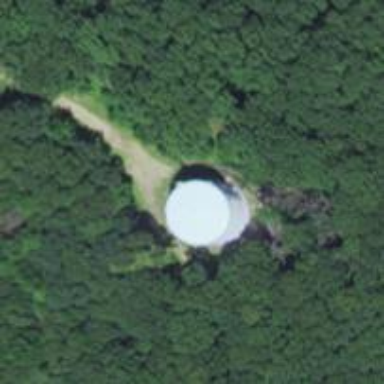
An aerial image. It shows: Storage tank with man-made structure.